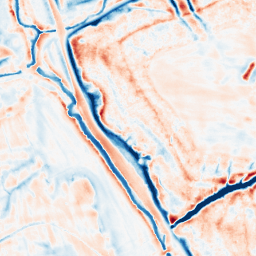
Category: edge_preserving
Decomposition family: bilateral
Decomposition parameters: d: 21
sigma_color: 50
sigma_space: 75
Upsampling method: linear_exact
Upsampling parameters: scale: 4
Upsampling scale: 4